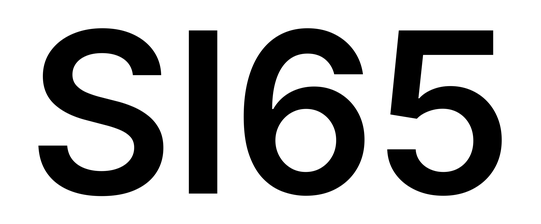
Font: Inter_SemiBold